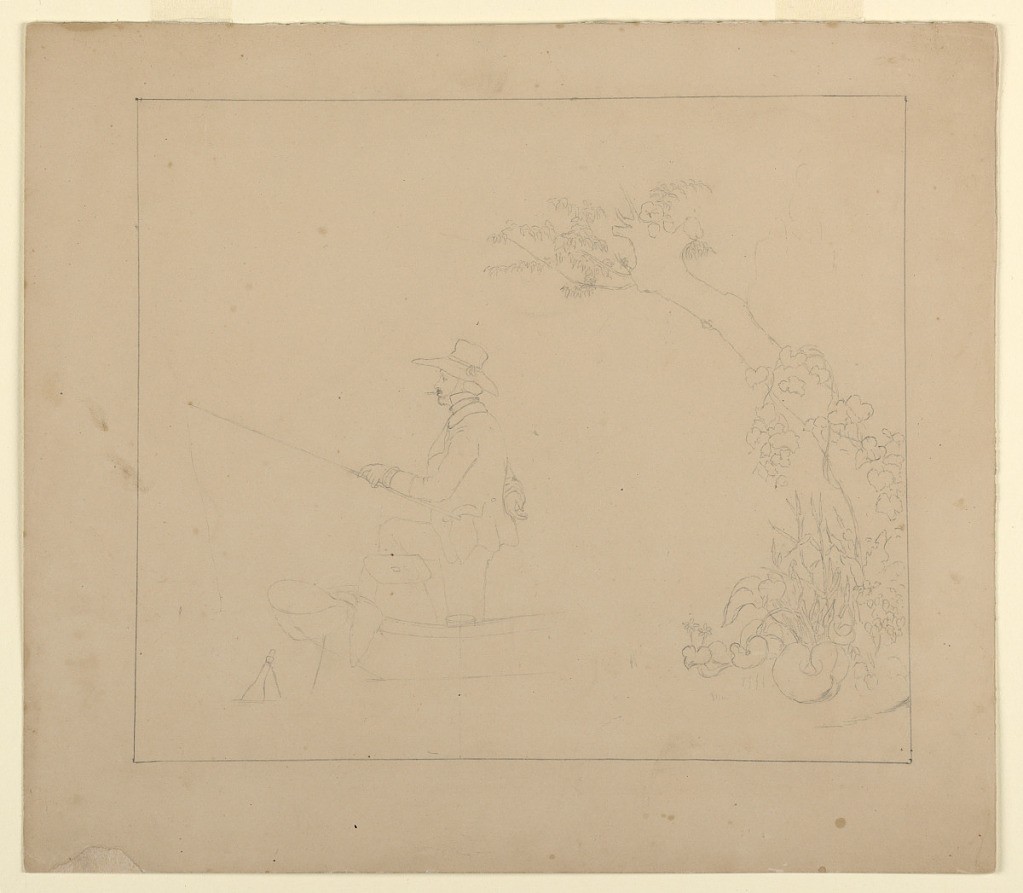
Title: Study of a man
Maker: William Stanley Haseltine, American, 1835–1900
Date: ca. 1850
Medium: Graphite on paper
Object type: Drawing
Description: Sketch of a male figure fishing next to a tree.